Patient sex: M
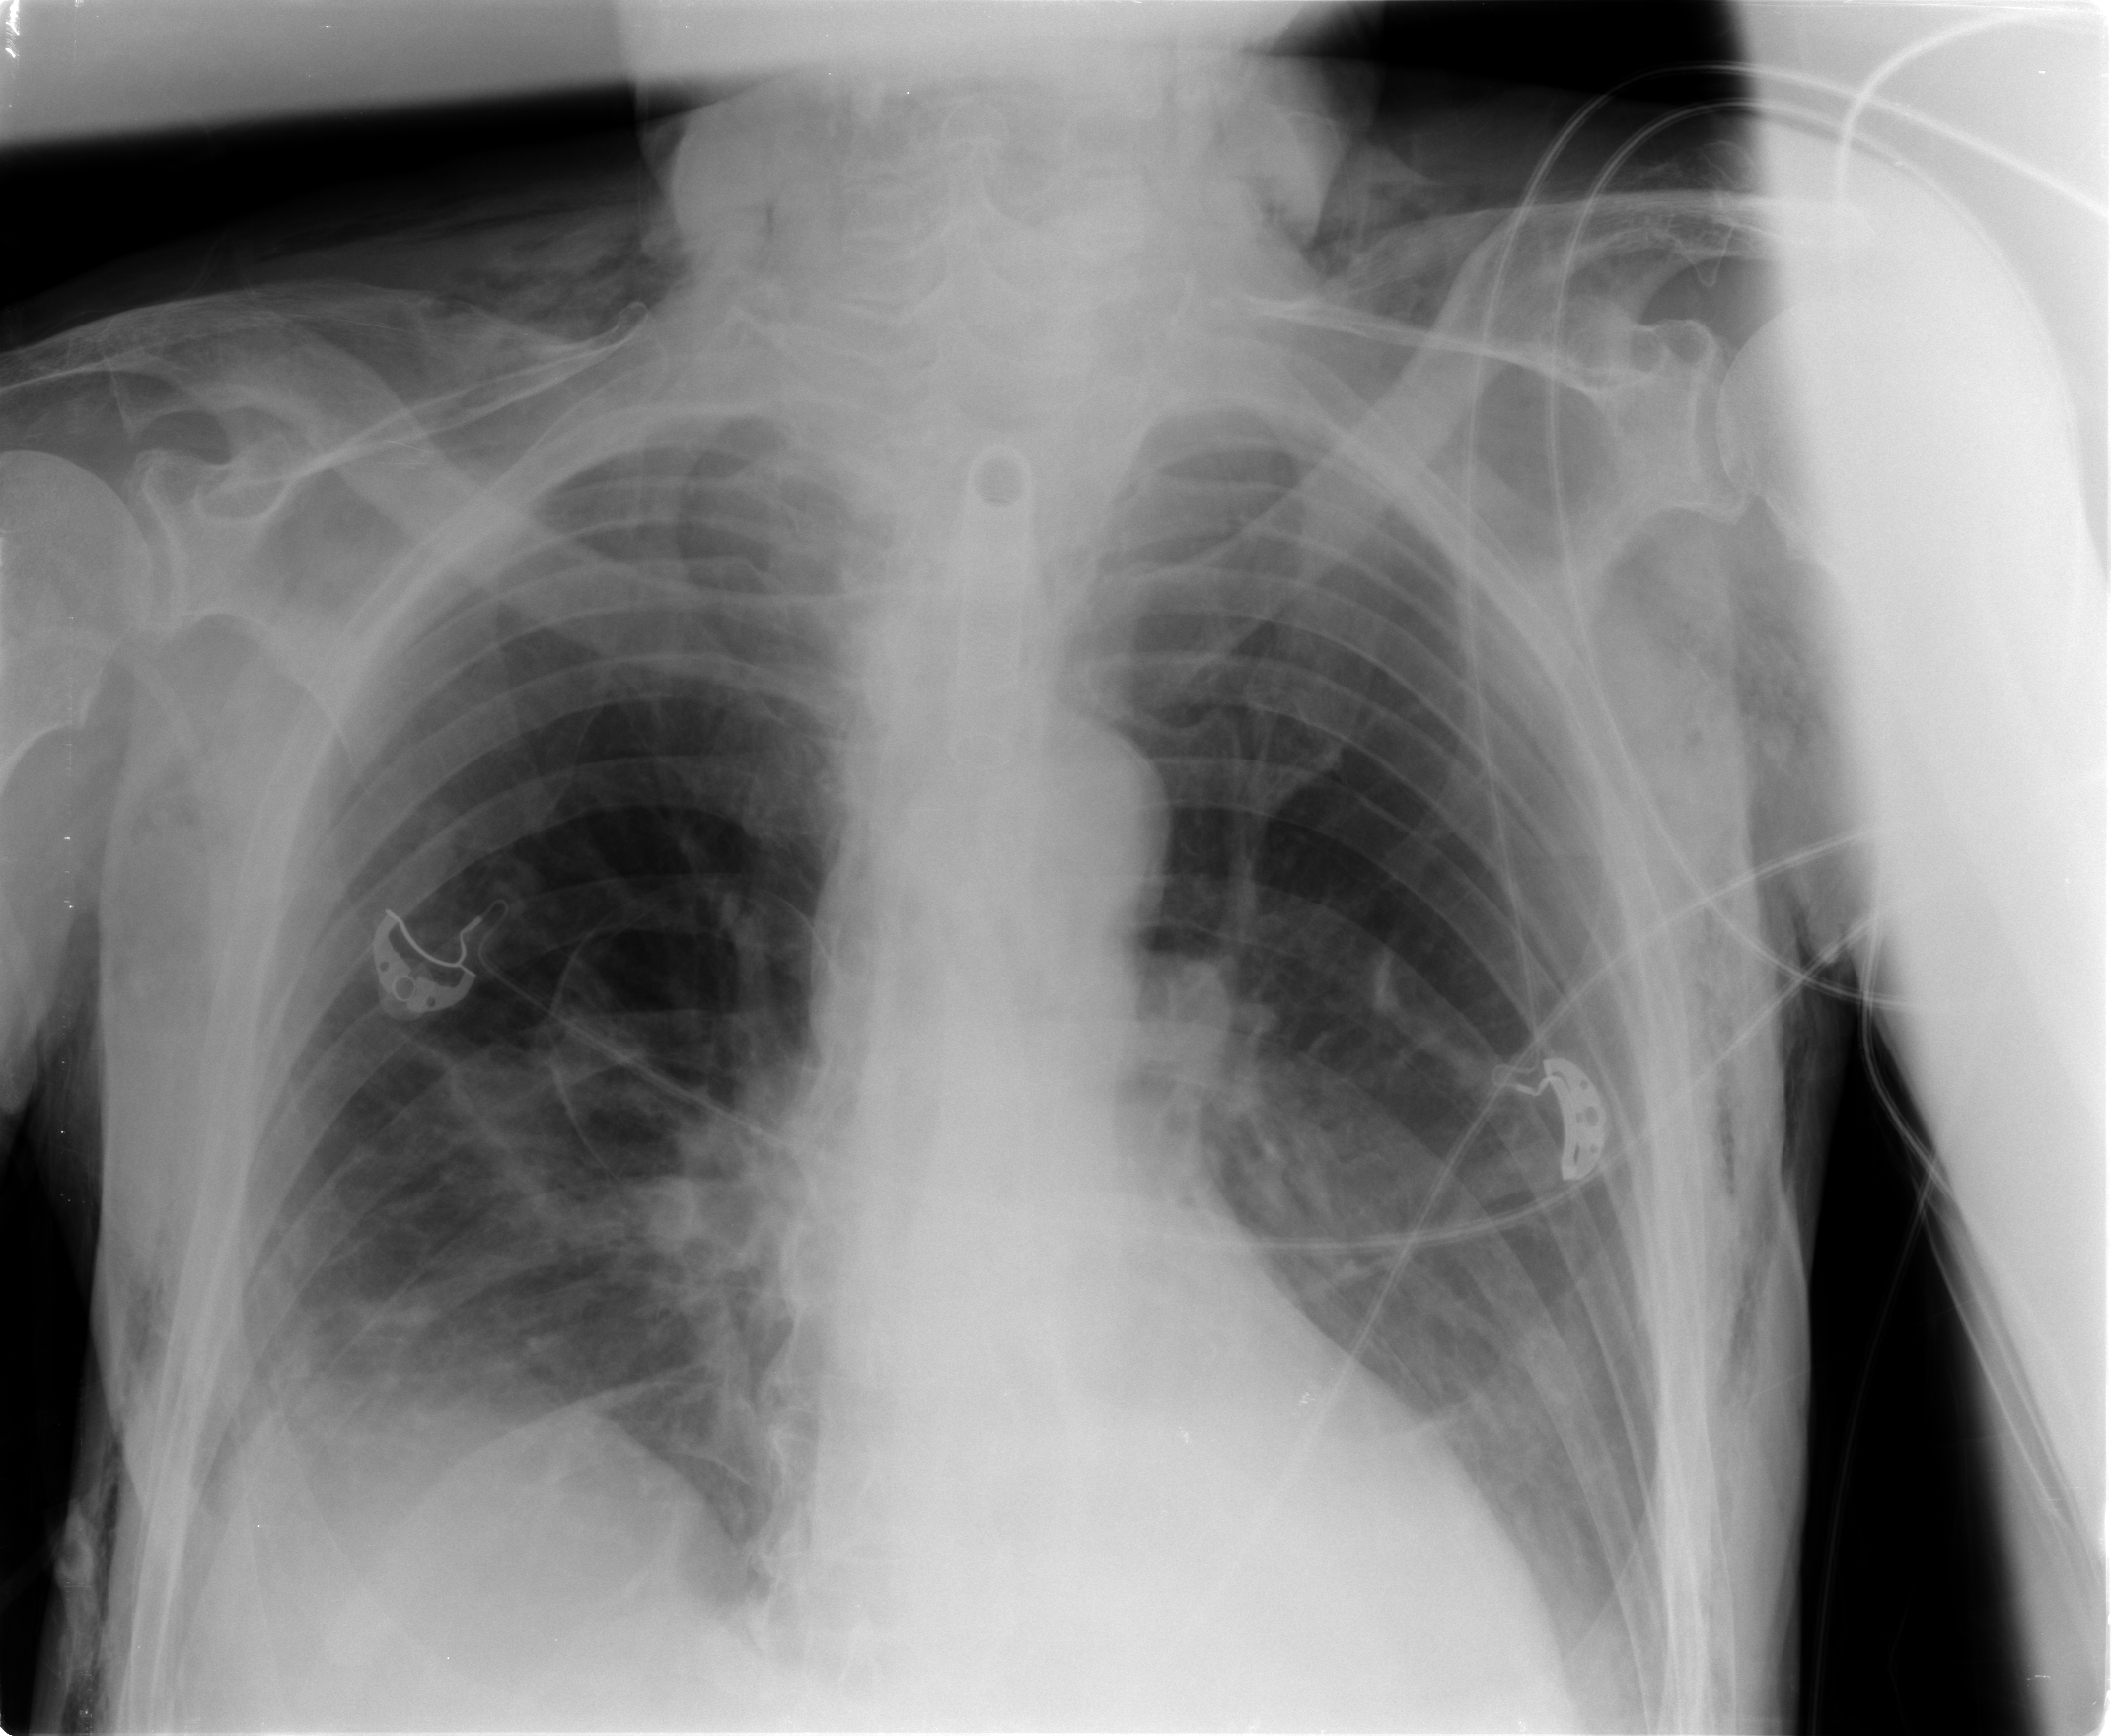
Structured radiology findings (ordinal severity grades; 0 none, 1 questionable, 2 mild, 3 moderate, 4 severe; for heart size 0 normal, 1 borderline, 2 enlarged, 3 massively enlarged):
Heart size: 0
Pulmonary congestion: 1
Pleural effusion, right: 2
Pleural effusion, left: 2
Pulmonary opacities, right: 0
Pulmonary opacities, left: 0
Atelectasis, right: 2
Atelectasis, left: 2